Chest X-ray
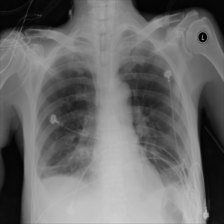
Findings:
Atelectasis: positive
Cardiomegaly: negative
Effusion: negative
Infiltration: negative
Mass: negative
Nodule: negative
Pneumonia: negative
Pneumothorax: negative
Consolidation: negative
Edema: negative
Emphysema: negative
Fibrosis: negative
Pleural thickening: negative
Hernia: negative